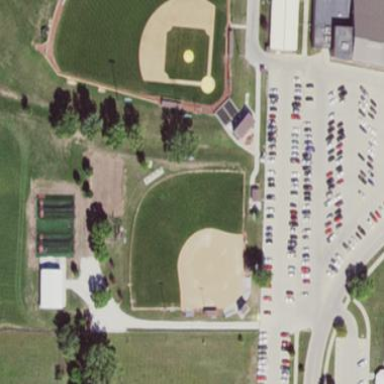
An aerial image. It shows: Baseball pitch for leisure and sports activities.